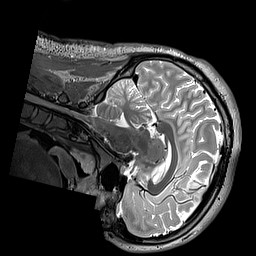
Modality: T2w
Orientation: sagittal
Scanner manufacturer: siemens
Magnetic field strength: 3 T
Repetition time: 3.2 s
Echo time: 0.406 s